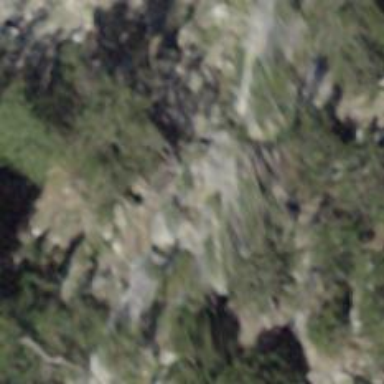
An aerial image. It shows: Cliff in nature.